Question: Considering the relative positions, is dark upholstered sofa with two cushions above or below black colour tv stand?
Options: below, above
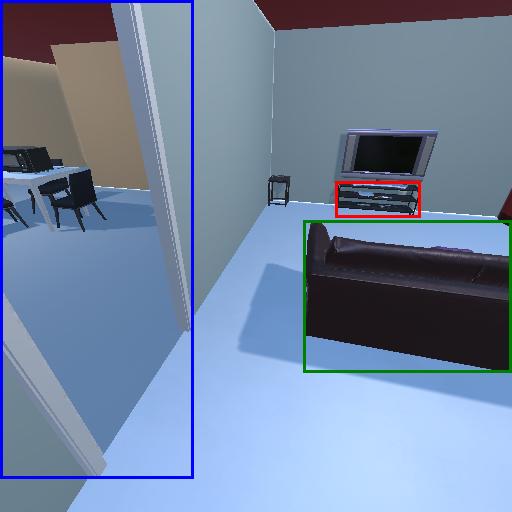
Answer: below